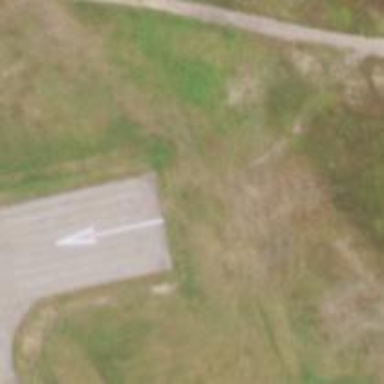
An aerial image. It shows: Asphalt runway at the airport.